Question: Maven is great. It mostly keeps me out of jar dependency hell by specifying versions of dependent packages in the 'pom' configuration, and applies them automatically. It also has great integration with Eclipse via m2e, so that things work seamlessly in an IDE.
This is all great for dependencies that are globally known to Maven. However, sometimes, there are libraries that need to be included in a project that is not available in the Maven repos. In this case, I usually add them to a 'lib/' directory in my project. As long as they are in the classpath then things compile.
However, the problem is getting them to be included automatically when importing a project. I've been tolerating this problem with half-baked fixes and hacks for far too long. Every time someone installs this project, I have to tell them to manually add the jars in 'lib/' to their Eclipse build path so that all the errors go away. Something like the following:

I'm searching for a way to automate this process in a way that works with both the 'mvn' command line program and Eclipse: more an emphasis on Eclipse, because it's nice to have projects that just compile when you import them.
I'm really looking for a reasonable way to implement this that will also work in Eclipse with no fuss. <URL> I've found promising, but
there definitely doesn't seem to be an authoritative solution to this problem. The only other thing that comes close is the <URL>, which works okay but only on the commandline. This plugin is not bad, and has a pretty reasonable configuration:
'''
<plugin>
<groupId>com.googlecode.addjars-maven-plugin</groupId>
<artifactId>addjars-maven-plugin</artifactId>
<version>1.0.5</version>
<executions>
<execution>
<goals>
<goal>add-jars</goal>
</goals>
<configuration>
<resources>
<resource>
<directory>${project.basedir}/lib/java-aws-mturk</directory>
</resource>
<resource>
<directory>${project.basedir}/lib/not-in-maven</directory>
</resource>
</resources>
</configuration>
</execution>
</executions>
</plugin>
'''
However, trying to get it to run in Eclipse involves adding the following mess about lifecycle mapping to your 'pom.xml', which I have never gotten to work; I don't even think it is configured to actually add anything to the Eclipse build path.
'''
<pluginManagement>
<plugins>
<!--This plugin's configuration is used to store Eclipse m2e settings only. It has no influence on the Maven build itself.-->
<plugin>
<groupId>org.eclipse.m2e</groupId>
<artifactId>lifecycle-mapping</artifactId>
<version>1.0.0</version>
<configuration>
<lifecycleMappingMetadata>
<pluginExecutions>
<pluginExecution>
<pluginExecutionFilter>
<groupId>
com.googlecode.addjars-maven-plugin
</groupId>
<artifactId>
addjars-maven-plugin
</artifactId>
<versionRange>
[1.0.5,)
</versionRange>
<goals>
<goal>add-jars</goal>
</goals>
</pluginExecutionFilter>
<action>
<execute />
</action>
</pluginExecution>
</pluginExecutions>
</lifecycleMappingMetadata>
</configuration>
</plugin>
</plugins>
</pluginManagement>
'''
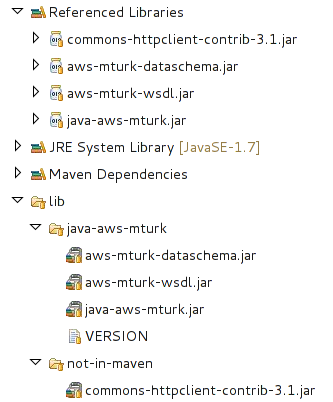
Answer: 1) you can use system scope dependency
'''
<dependency>
<groupId>test</groupId>
<artifactId>x</artifactId>
<version>1.0</version>
<scope>system</scope>
<systemPath>${basedir}/lib/x.jar</systemPath>
</dependency>
'''
2) you can copy your x.jar to local maven repository as
repository/test/x/1.0/x-1.0.jar
and add a dependency as
'''
<dependency>
<groupId>test</groupId>
<artifactId>x</artifactId>
<version>1.0</version>
</dependency>
'''